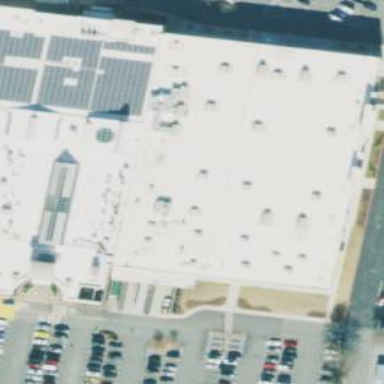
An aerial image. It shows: Building with bowling alley inside.